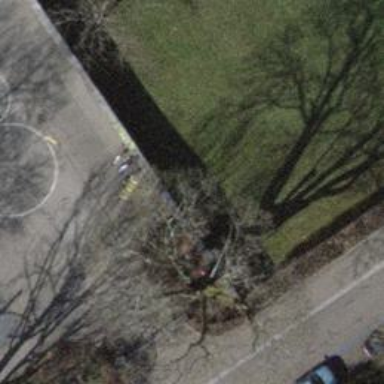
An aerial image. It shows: Bike trail in playground designed for cycling.